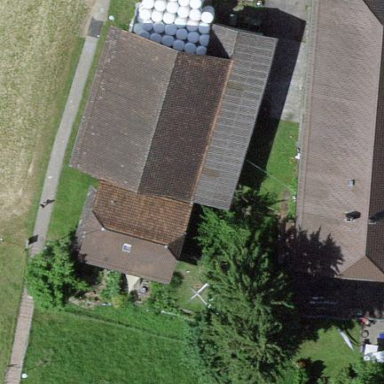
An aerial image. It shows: Rural barn.